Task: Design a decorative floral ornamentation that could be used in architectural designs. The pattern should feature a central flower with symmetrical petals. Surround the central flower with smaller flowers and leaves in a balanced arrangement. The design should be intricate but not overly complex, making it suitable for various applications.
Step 346:
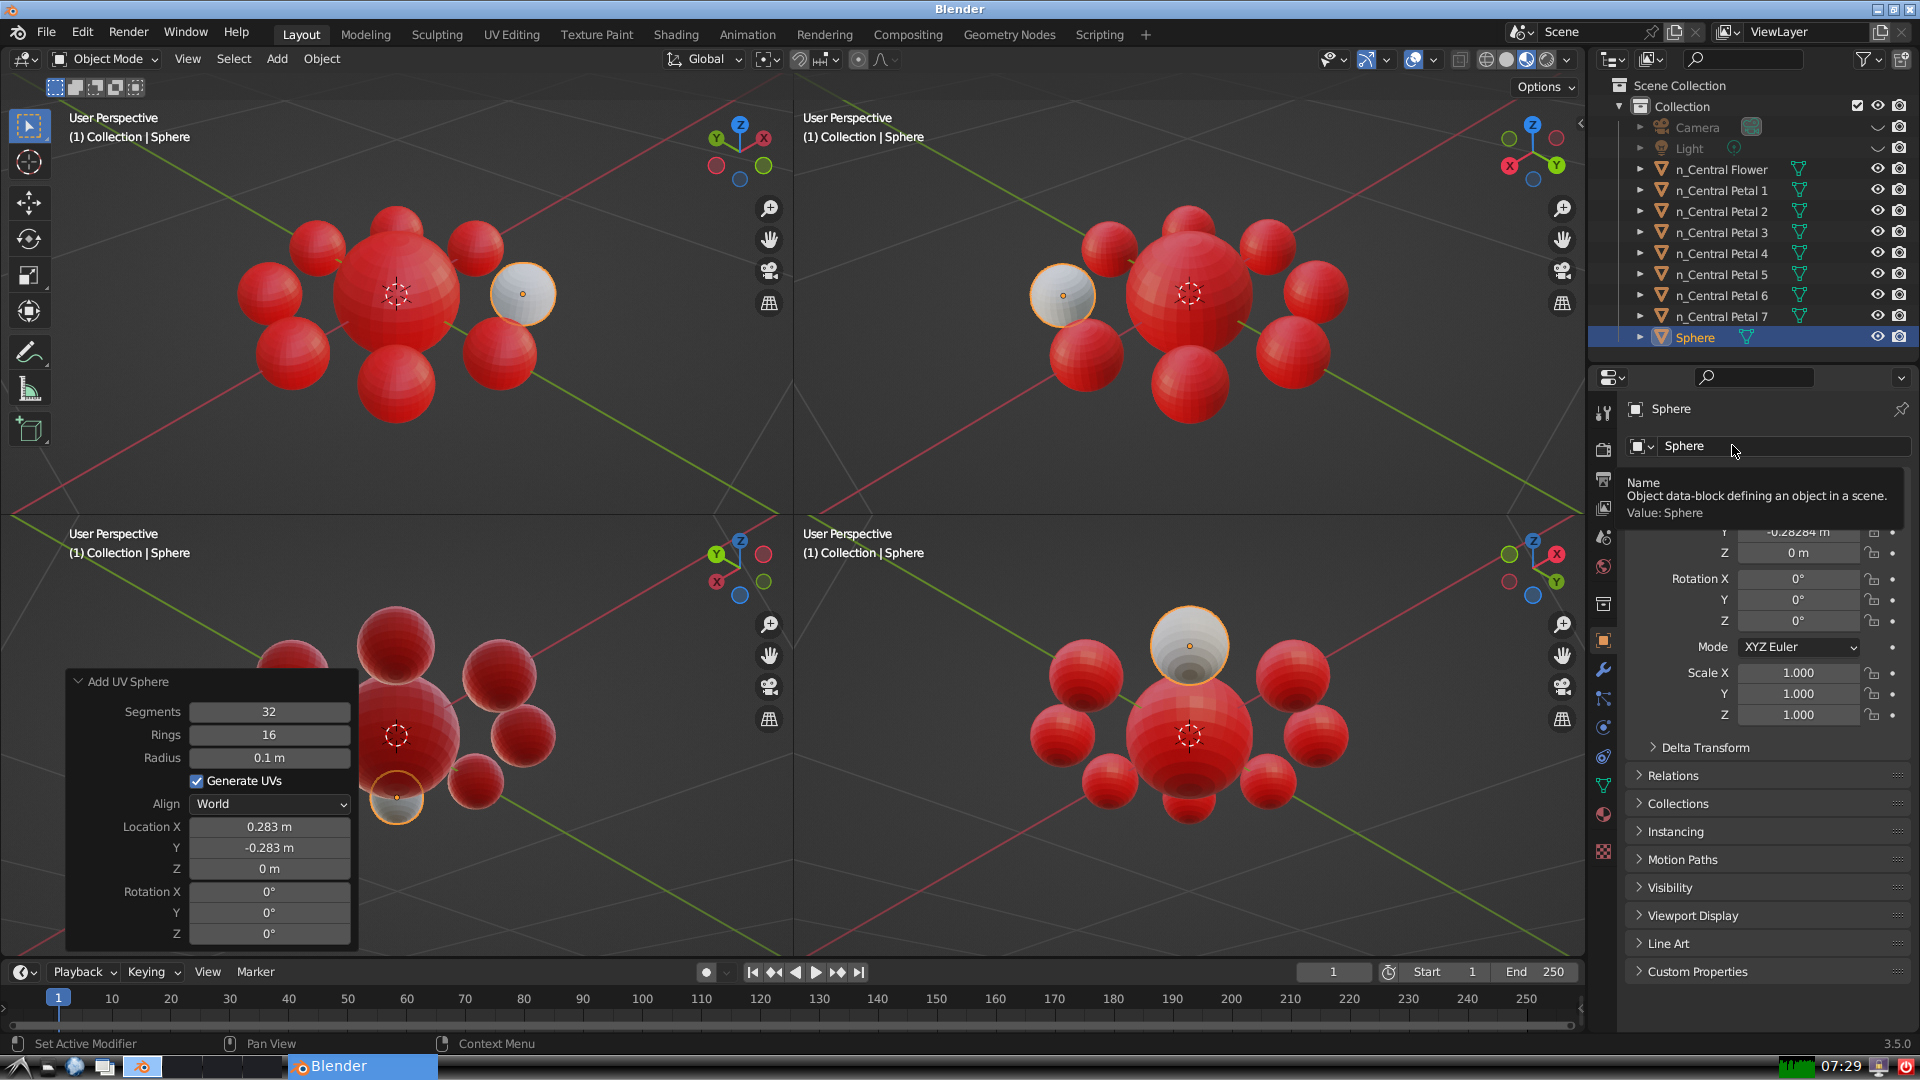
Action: click: no